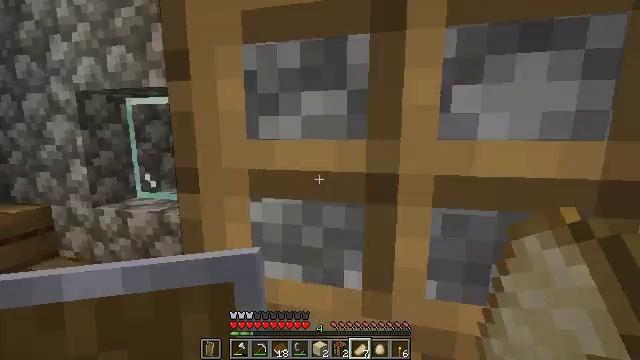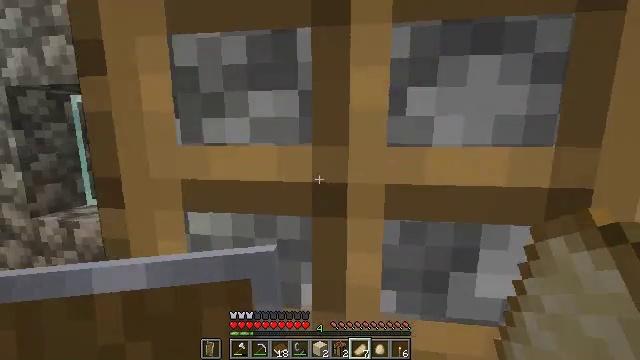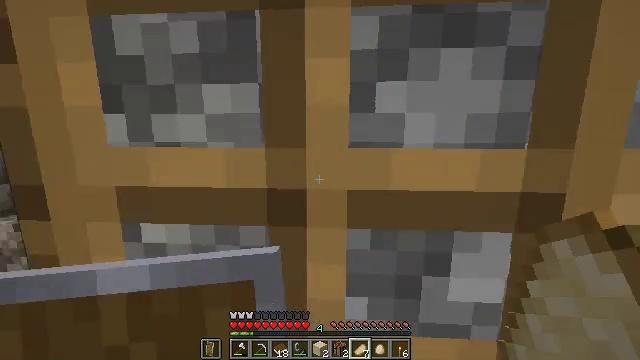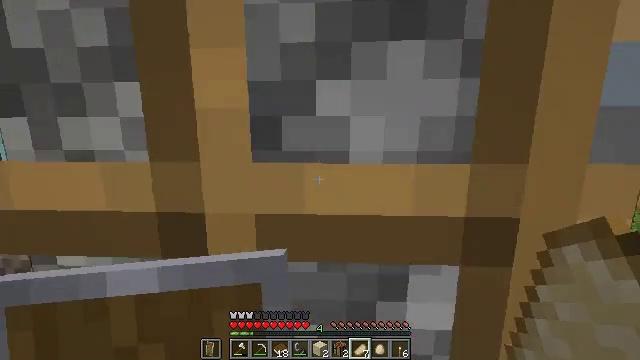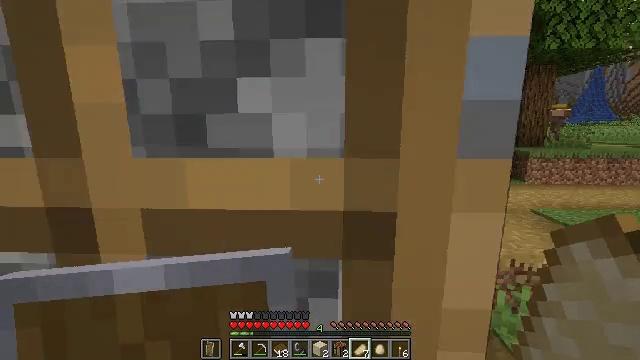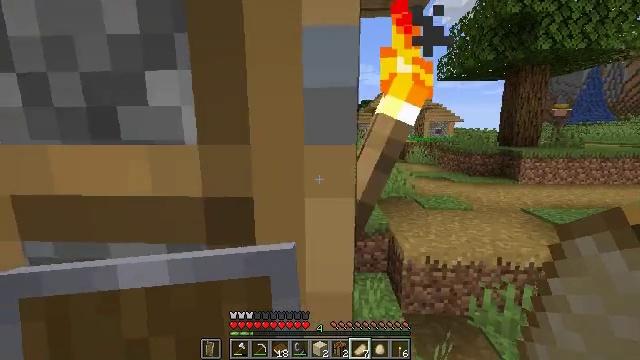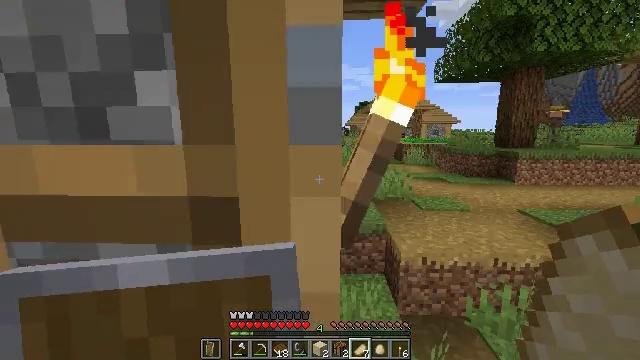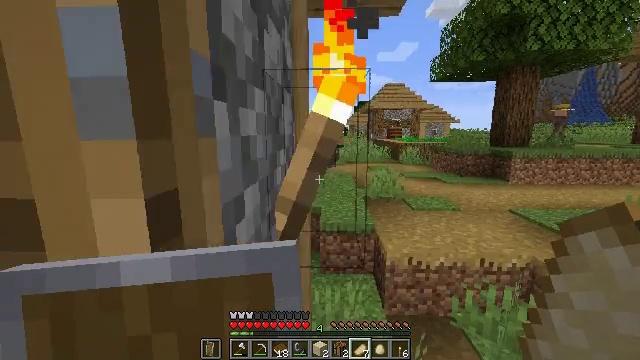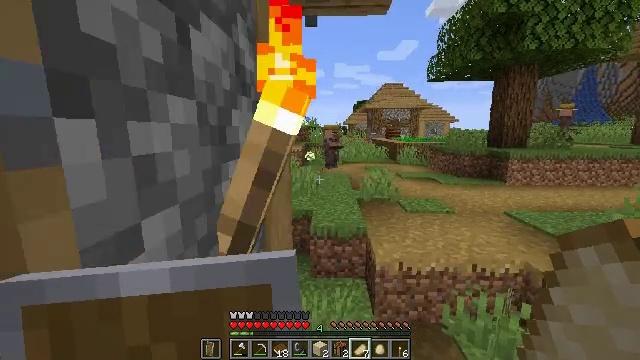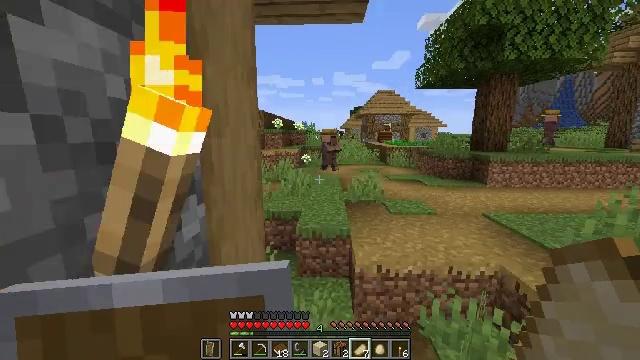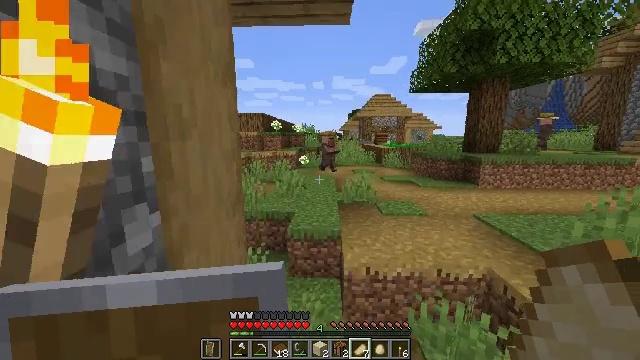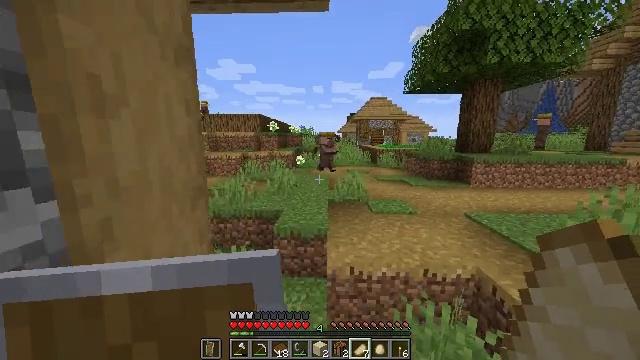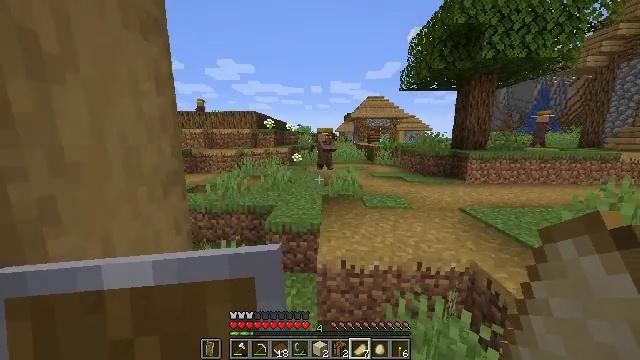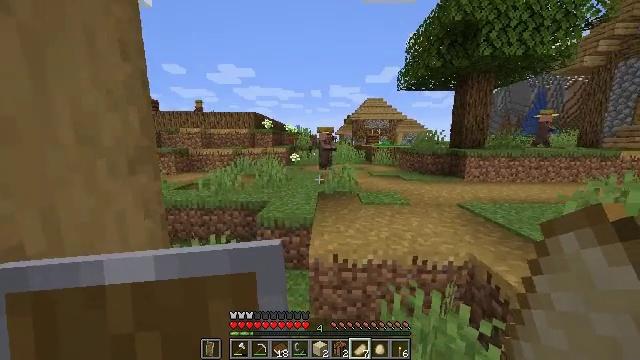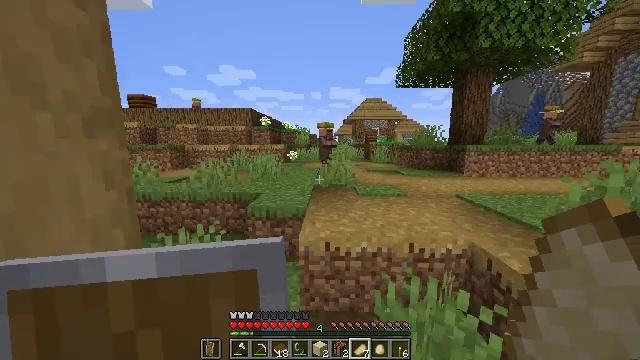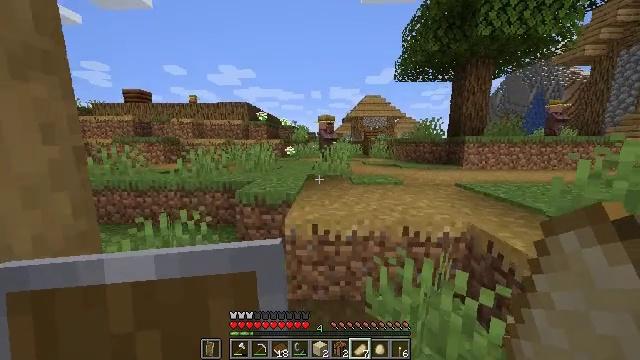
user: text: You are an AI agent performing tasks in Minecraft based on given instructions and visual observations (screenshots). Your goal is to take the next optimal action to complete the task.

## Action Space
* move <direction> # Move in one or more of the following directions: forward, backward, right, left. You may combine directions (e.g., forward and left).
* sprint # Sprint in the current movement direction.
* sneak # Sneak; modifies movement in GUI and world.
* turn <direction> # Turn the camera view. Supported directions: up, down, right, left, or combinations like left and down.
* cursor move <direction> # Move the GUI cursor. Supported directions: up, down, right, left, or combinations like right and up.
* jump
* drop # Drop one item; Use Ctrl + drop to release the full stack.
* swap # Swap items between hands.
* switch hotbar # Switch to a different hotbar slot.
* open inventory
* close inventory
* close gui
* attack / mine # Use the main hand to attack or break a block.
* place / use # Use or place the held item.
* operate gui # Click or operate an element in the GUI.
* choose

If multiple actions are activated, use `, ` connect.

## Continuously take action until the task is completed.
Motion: motion action
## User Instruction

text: Harvest the mature beetroots.
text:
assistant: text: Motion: move forward and move right, turn right
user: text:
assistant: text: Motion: move forward and move right, turn right and down
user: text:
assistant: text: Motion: move forward and move right, turn right
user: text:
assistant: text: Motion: move forward and move right, sprint
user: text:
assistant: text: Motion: move forward and move right, sprint
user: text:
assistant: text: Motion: move forward and move right, sprint
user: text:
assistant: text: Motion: move forward and move right, sprint
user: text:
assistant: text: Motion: move forward and move right, sprint
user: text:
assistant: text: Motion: move forward and move right, sprint
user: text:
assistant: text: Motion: move forward and move right, sprint
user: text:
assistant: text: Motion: move forward and move right, sprint
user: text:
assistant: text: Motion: move forward and move right, sprint
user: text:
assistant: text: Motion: move forward and move right, sprint
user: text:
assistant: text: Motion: move forward and move right, sprint
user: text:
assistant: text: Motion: move forward, sprint
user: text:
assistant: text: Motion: move forward, sprint
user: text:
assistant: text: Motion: move forward, sprint
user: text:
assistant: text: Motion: move forward, sprint, turn right and down, jump
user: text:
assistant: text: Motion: move forward, sprint, turn right, jump
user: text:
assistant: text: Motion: move forward, sprint, jump
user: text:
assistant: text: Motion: move forward, sprint, jump
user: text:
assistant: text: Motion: move forward, sprint, jump
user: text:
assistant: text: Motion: move forward, sprint, turn right and down, jump
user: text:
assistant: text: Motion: move forward, sprint, turn right and down, jump
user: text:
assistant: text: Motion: move forward, sprint, turn right and down, jump
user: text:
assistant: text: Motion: move forward, sprint
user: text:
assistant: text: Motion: move forward, sprint
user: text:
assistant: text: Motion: move forward, sprint
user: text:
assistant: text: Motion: move forward and move left, sprint, turn up
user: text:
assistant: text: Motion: move forward and move left, sprint